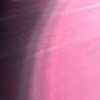
Label: sunburn